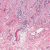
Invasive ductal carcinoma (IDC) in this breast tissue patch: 1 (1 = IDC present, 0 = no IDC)